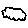
Label: cloud